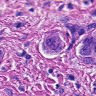
Metastatic tissue present: yes